Question: From wikipedia:
> Cursive (from Latin curro, currere, cucurri, cursum, to run, hasten) is any style of handwriting that is designed for writing notes and letters quickly by hand. In the Arabic, Latin, and Cyrillic writing systems, the letters in a word are connected, making a word one single complex stroke.
In the above languages when we want to format one single word with e.g. '<span>' tag to apply custom css style it breaks word conection, so is there any solution for this.
example this is for example normal arabic word:
# ktb
but when we want to color last letter in other color using the span tag get this:

because first two letter are in one tag and last is in other to color it.
Is there something I can do to avoid word breaks.
'''
<p>kt<span style="color: Red;">b</span></p>
'''
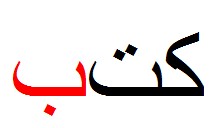
Answer: I'm not sure if there's any HTML way to do it, but you can fix it by adding a <URL> before the opening span tag:
'''
<p>kt&#x200d;<span style="color: Red;">b</span></p>
'''
You can use the actual Unicode character instead of the HTML character entity, of course, but that wouldn't be visible here. Or you can use the prettier '&zwj;' entity.
Here it is in action (using an invisible '<b>' tag, since I can't do color here), without the joiner:
# ktb
and with the joiner:
# ktb
It's to work without the joiner as far as I understand it, though, and it does in some browsers, but clearly not all of them.